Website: crate-barrel
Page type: billing-address
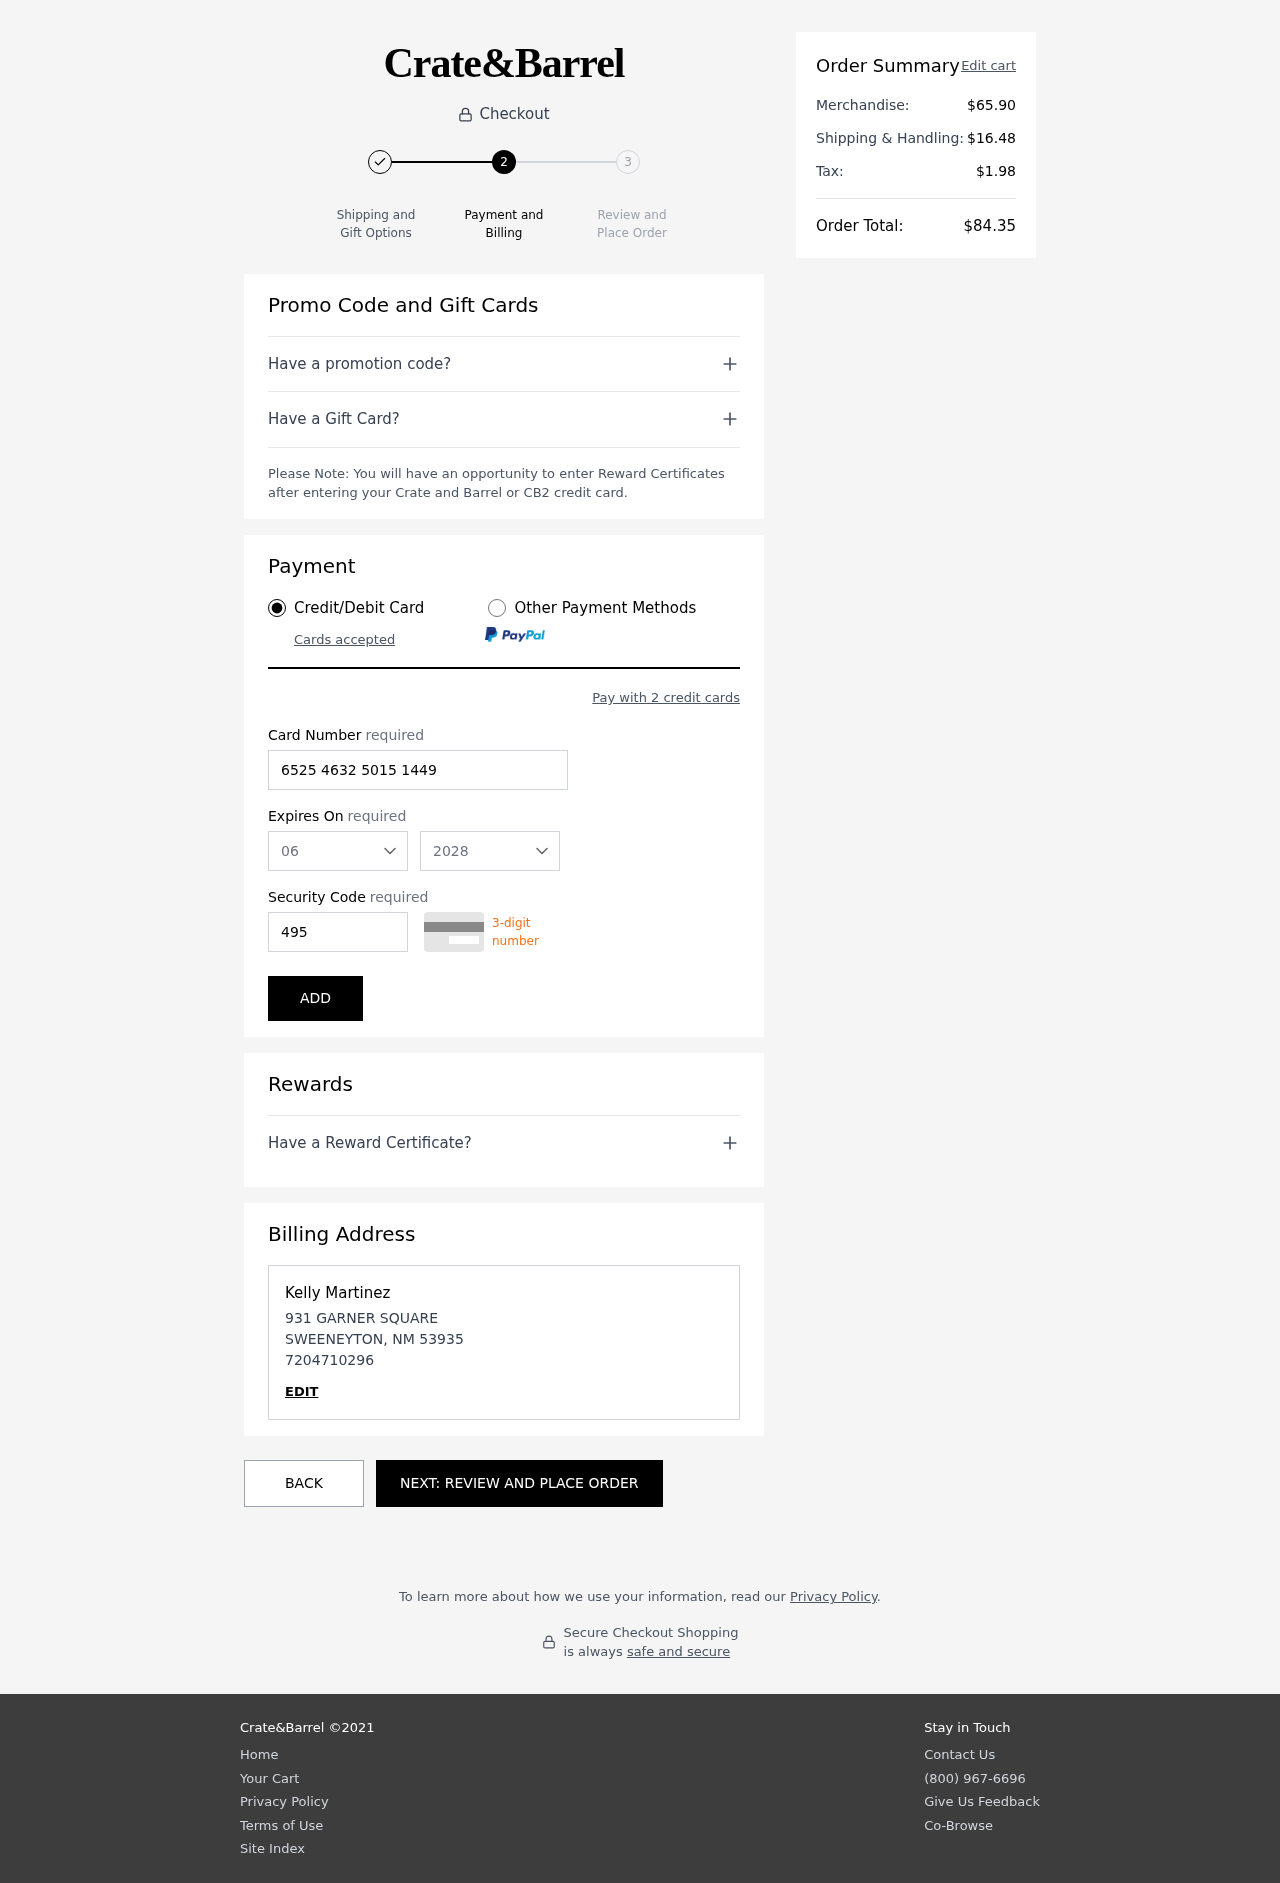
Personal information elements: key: PII_CARD_CVV
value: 495
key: PII_CARD_EXPIRY_MONTH
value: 06
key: PII_CARD_EXPIRY_YEAR
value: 28
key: PII_CARD_NUMBER
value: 6525 4632 5015 1449
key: PII_CITY
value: SWEENEYTON
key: PII_FULLNAME
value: Kelly Martinez
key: PII_PHONE
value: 7204710296
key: PII_POSTCODE
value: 53935
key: PII_STATE_ABBR
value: NM
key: PII_STREET
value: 931 GARNER SQUARE
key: PII_FIRSTNAME
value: Kelly
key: PII_LASTNAME
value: Martinez
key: PII_PHONE_LINE
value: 0296
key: PII_PHONE_SUFFIX
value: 0296
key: PII_POSTCODE_FULL
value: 53935
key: PII_PHONE2
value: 7204710296
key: PII_PHONE3
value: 7204710296
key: PII_FULLNAME2
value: Kelly Martinez
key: PII_FULLNAME3
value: Kelly Martinez
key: PII_FIRSTNAME2
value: Kelly
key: PII_FIRSTNAME3
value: Kelly
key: PII_LASTNAME2
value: Martinez
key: PII_LASTNAME3
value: Martinez
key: PII_FIRSTNAME_DERIVED
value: Kelly
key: PII_LASTNAME_DERIVED
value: Martinez
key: PII_PHONE_NUMERIC
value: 7204710296
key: PII_POSTCODE_NUMERIC
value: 53935
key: PII_PHONE2_NUMERIC
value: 7204710296
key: PII_PHONE3_NUMERIC
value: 7204710296
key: PII_FULLNAME_DERIVED
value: Kelly Martinez
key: PII_NAME_FULL_DERIVED
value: Kelly Martinez
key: PII_PHONE_DIGITS
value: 7204710296
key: PII_PHONE_LAST4
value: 0296
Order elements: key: ORDER_SUBTOTAL
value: $65.90
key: ORDER_SHIPPING_COST
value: $16.48
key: ORDER_TAX
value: $1.98
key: ORDER_TOTAL
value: $84.35